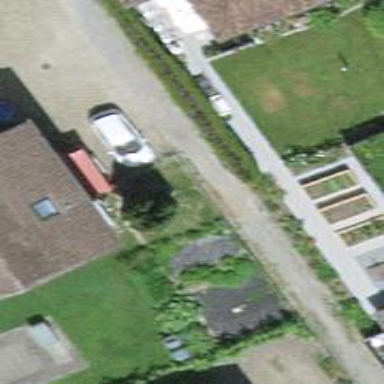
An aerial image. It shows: Hedge acting as barrier.